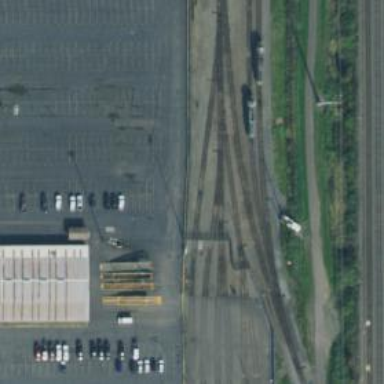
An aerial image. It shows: Railway yard.